Interaction volume radius: 5 \u00c5
Interaction volume height: 10 \u00c5
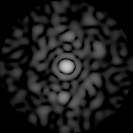
Disorder parameter: 0.8666